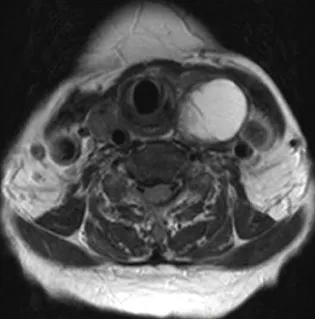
The cyst is located at the lower part of anterior neck behind the left lobe of the thyroid gland. High-intensity imaging of the content on both T1.
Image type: radiology (mri)